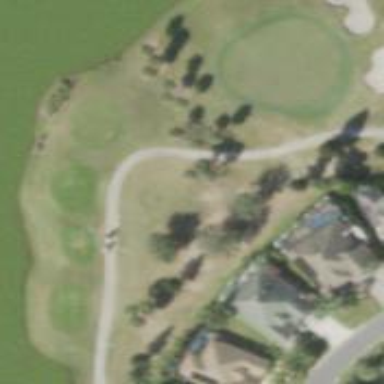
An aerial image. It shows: Path for golf carts.